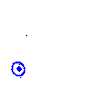
Particle: electron